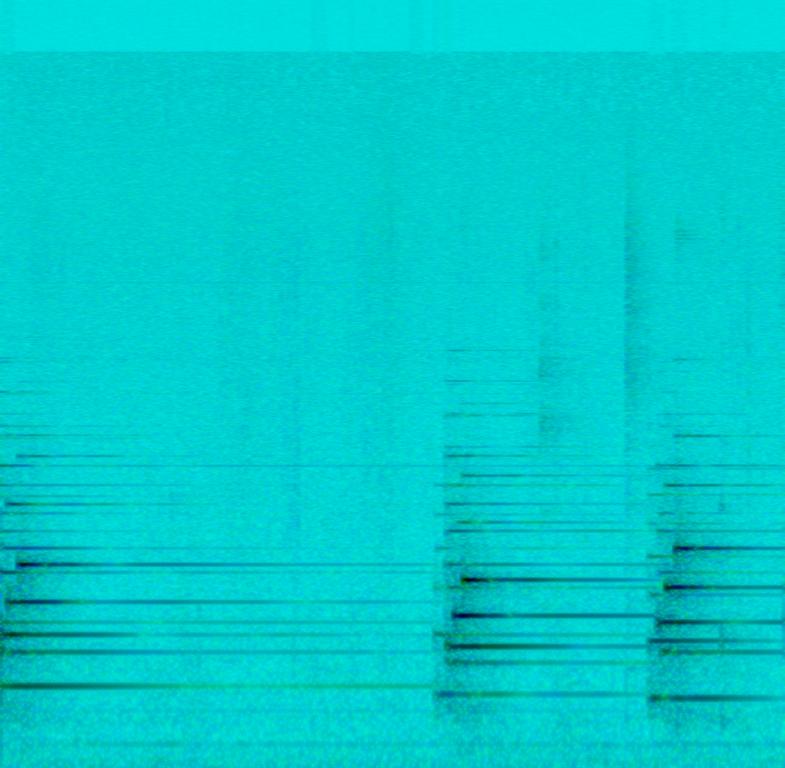
This song features a marimba playing a melody on the higher register. The marimba plays a repetitive melody. This is accompanied by a clarinet and flute playing a dissonant chord together. This song is relaxing. It has a dreamy sound. This song can be played at the beginning of a dream sequence in a children's animation movie.